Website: apple
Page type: payment
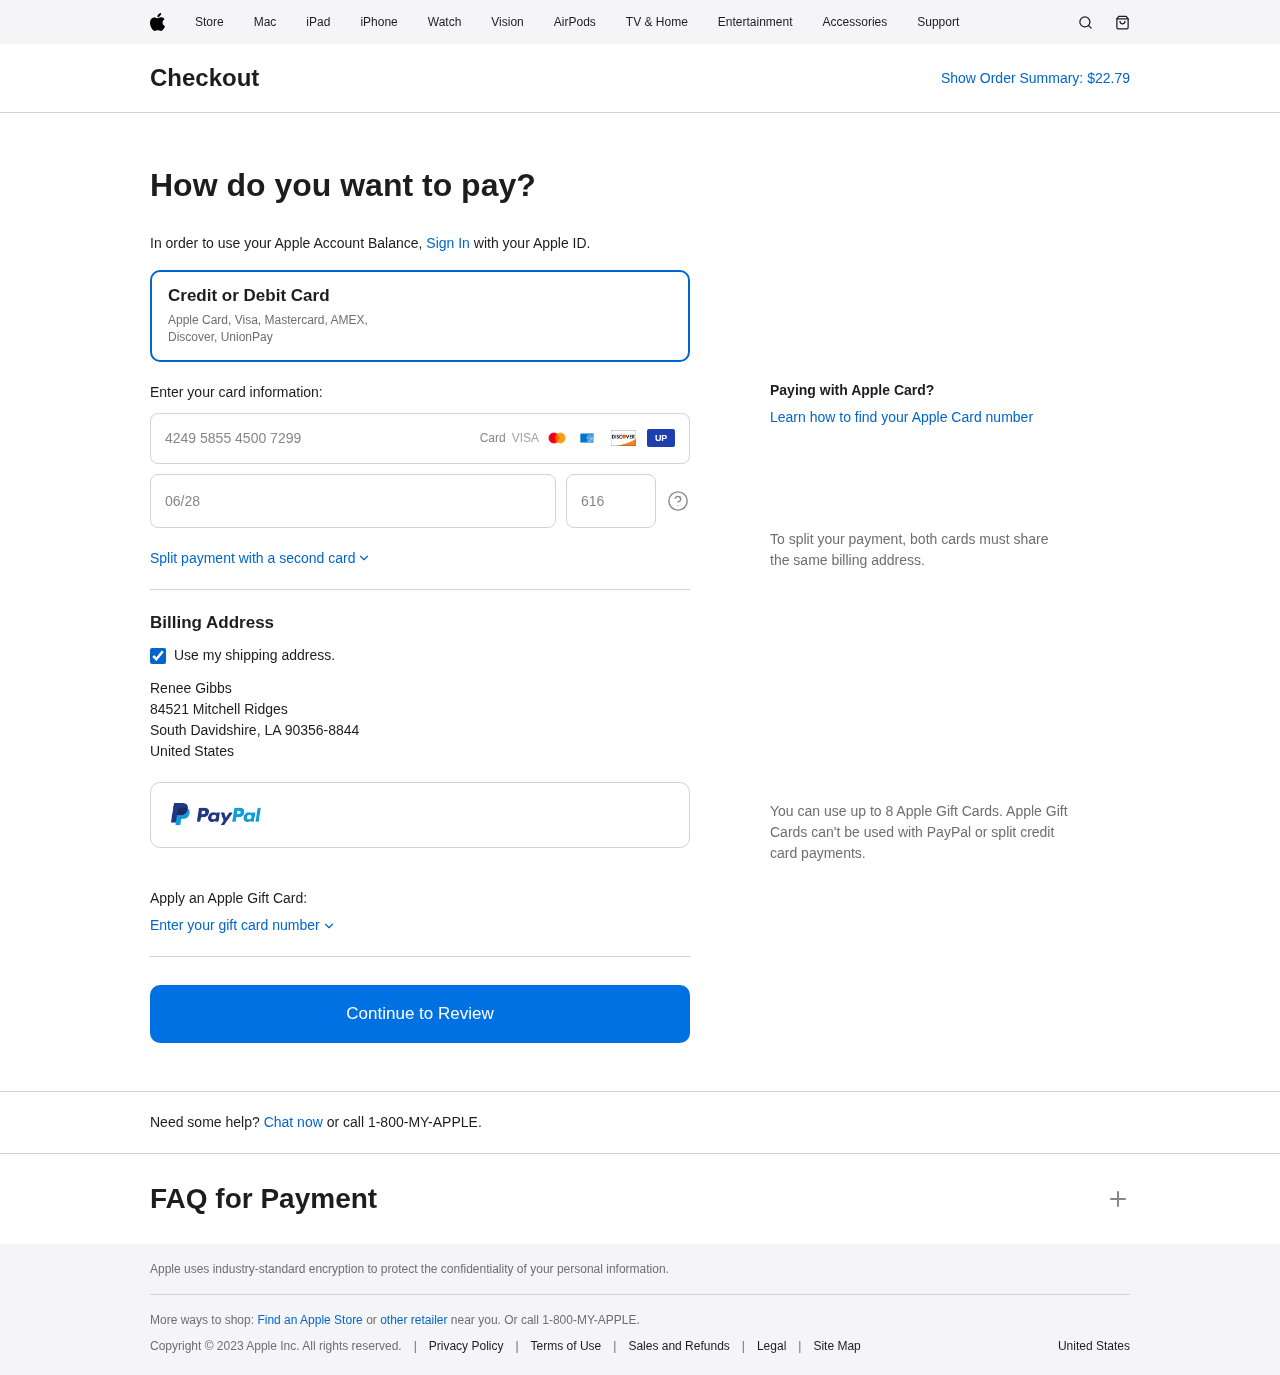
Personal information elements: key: PII_CARD_CVV
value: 616
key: PII_CARD_EXPIRY
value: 06/28
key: PII_CARD_NUMBER
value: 4249 5855 4500 7299
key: PII_COUNTRY
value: United States
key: PII_FULLNAME
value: Renee Gibbs
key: PII_STREET
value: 84521 Mitchell Ridges
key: PII_CITY_STATE_ZIP
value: South Davidshire, LA 90356-8844
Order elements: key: ORDER_TOTAL
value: $22.79